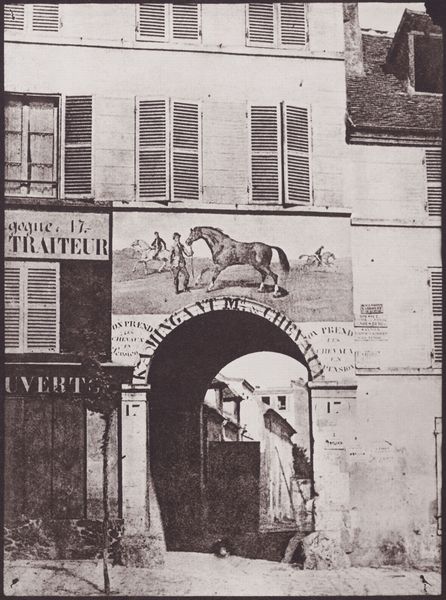
Titel: Eingang zur Pferdehandlung des Herrn Mingant
Künstler: Hippolyte Bayard
Schlagwörter: baum, dunkel, mann, schatten, weiß, landschaft, menschen, stadt, fenster, frankreich, glas, grau, hell, licht, männer, pfeiler, schwarz, strasse, säule, tür, dach, gebäude, haus, wiese, zaun, alt, wand, wirtschaft, architektur, mensch, stein, steine, häuser, sonne, boden, händler, front, fensterläden, pferd, pferde, reiter, schweif, zügel, schrift, ansicht, bogen, fassade, gasse, geschäft, italien, pflaster, dorf, mauer, hof, laden, läden, werbung, sepia, französisch, rundbogen, inschrift, wandgemälde, wandmalerei, durchgang, geschlossen, bauer, tor, foto, fotografie, photographie, bögen, eingang, gang, hinterhof, schild, fensterladen, wohnhaus, archtektur, torbogen, druck, schilder, schwarzweiß, zeitung, reklame, jalousie, photo, portal, jäger, ross, stall, einfahrt, gaube, zufahrt, fresko, wandbild, gaul, wohnen, gasthaus, gasthof, araber, schindeldach, dachgaube, dachluke, hausfassade, zeichung, durchfahrt, brauerei, scheinarchitektur, klappläden, zeun, werbeschild, stain, druchfahrt, frankzösisch, pferdebild, pferdehanel, pferdemetzgerei, traiteur, 17, facade, durchweg, 7pferde, adefa